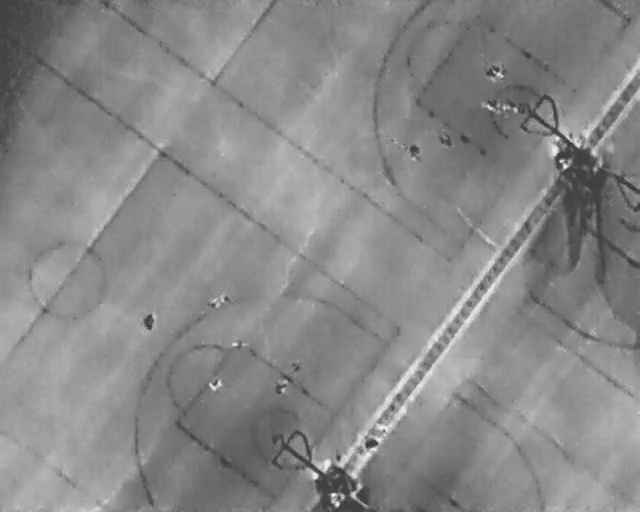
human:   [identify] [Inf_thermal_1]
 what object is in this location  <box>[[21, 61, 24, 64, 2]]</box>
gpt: <ref>1 medium person at the left</ref>